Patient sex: M
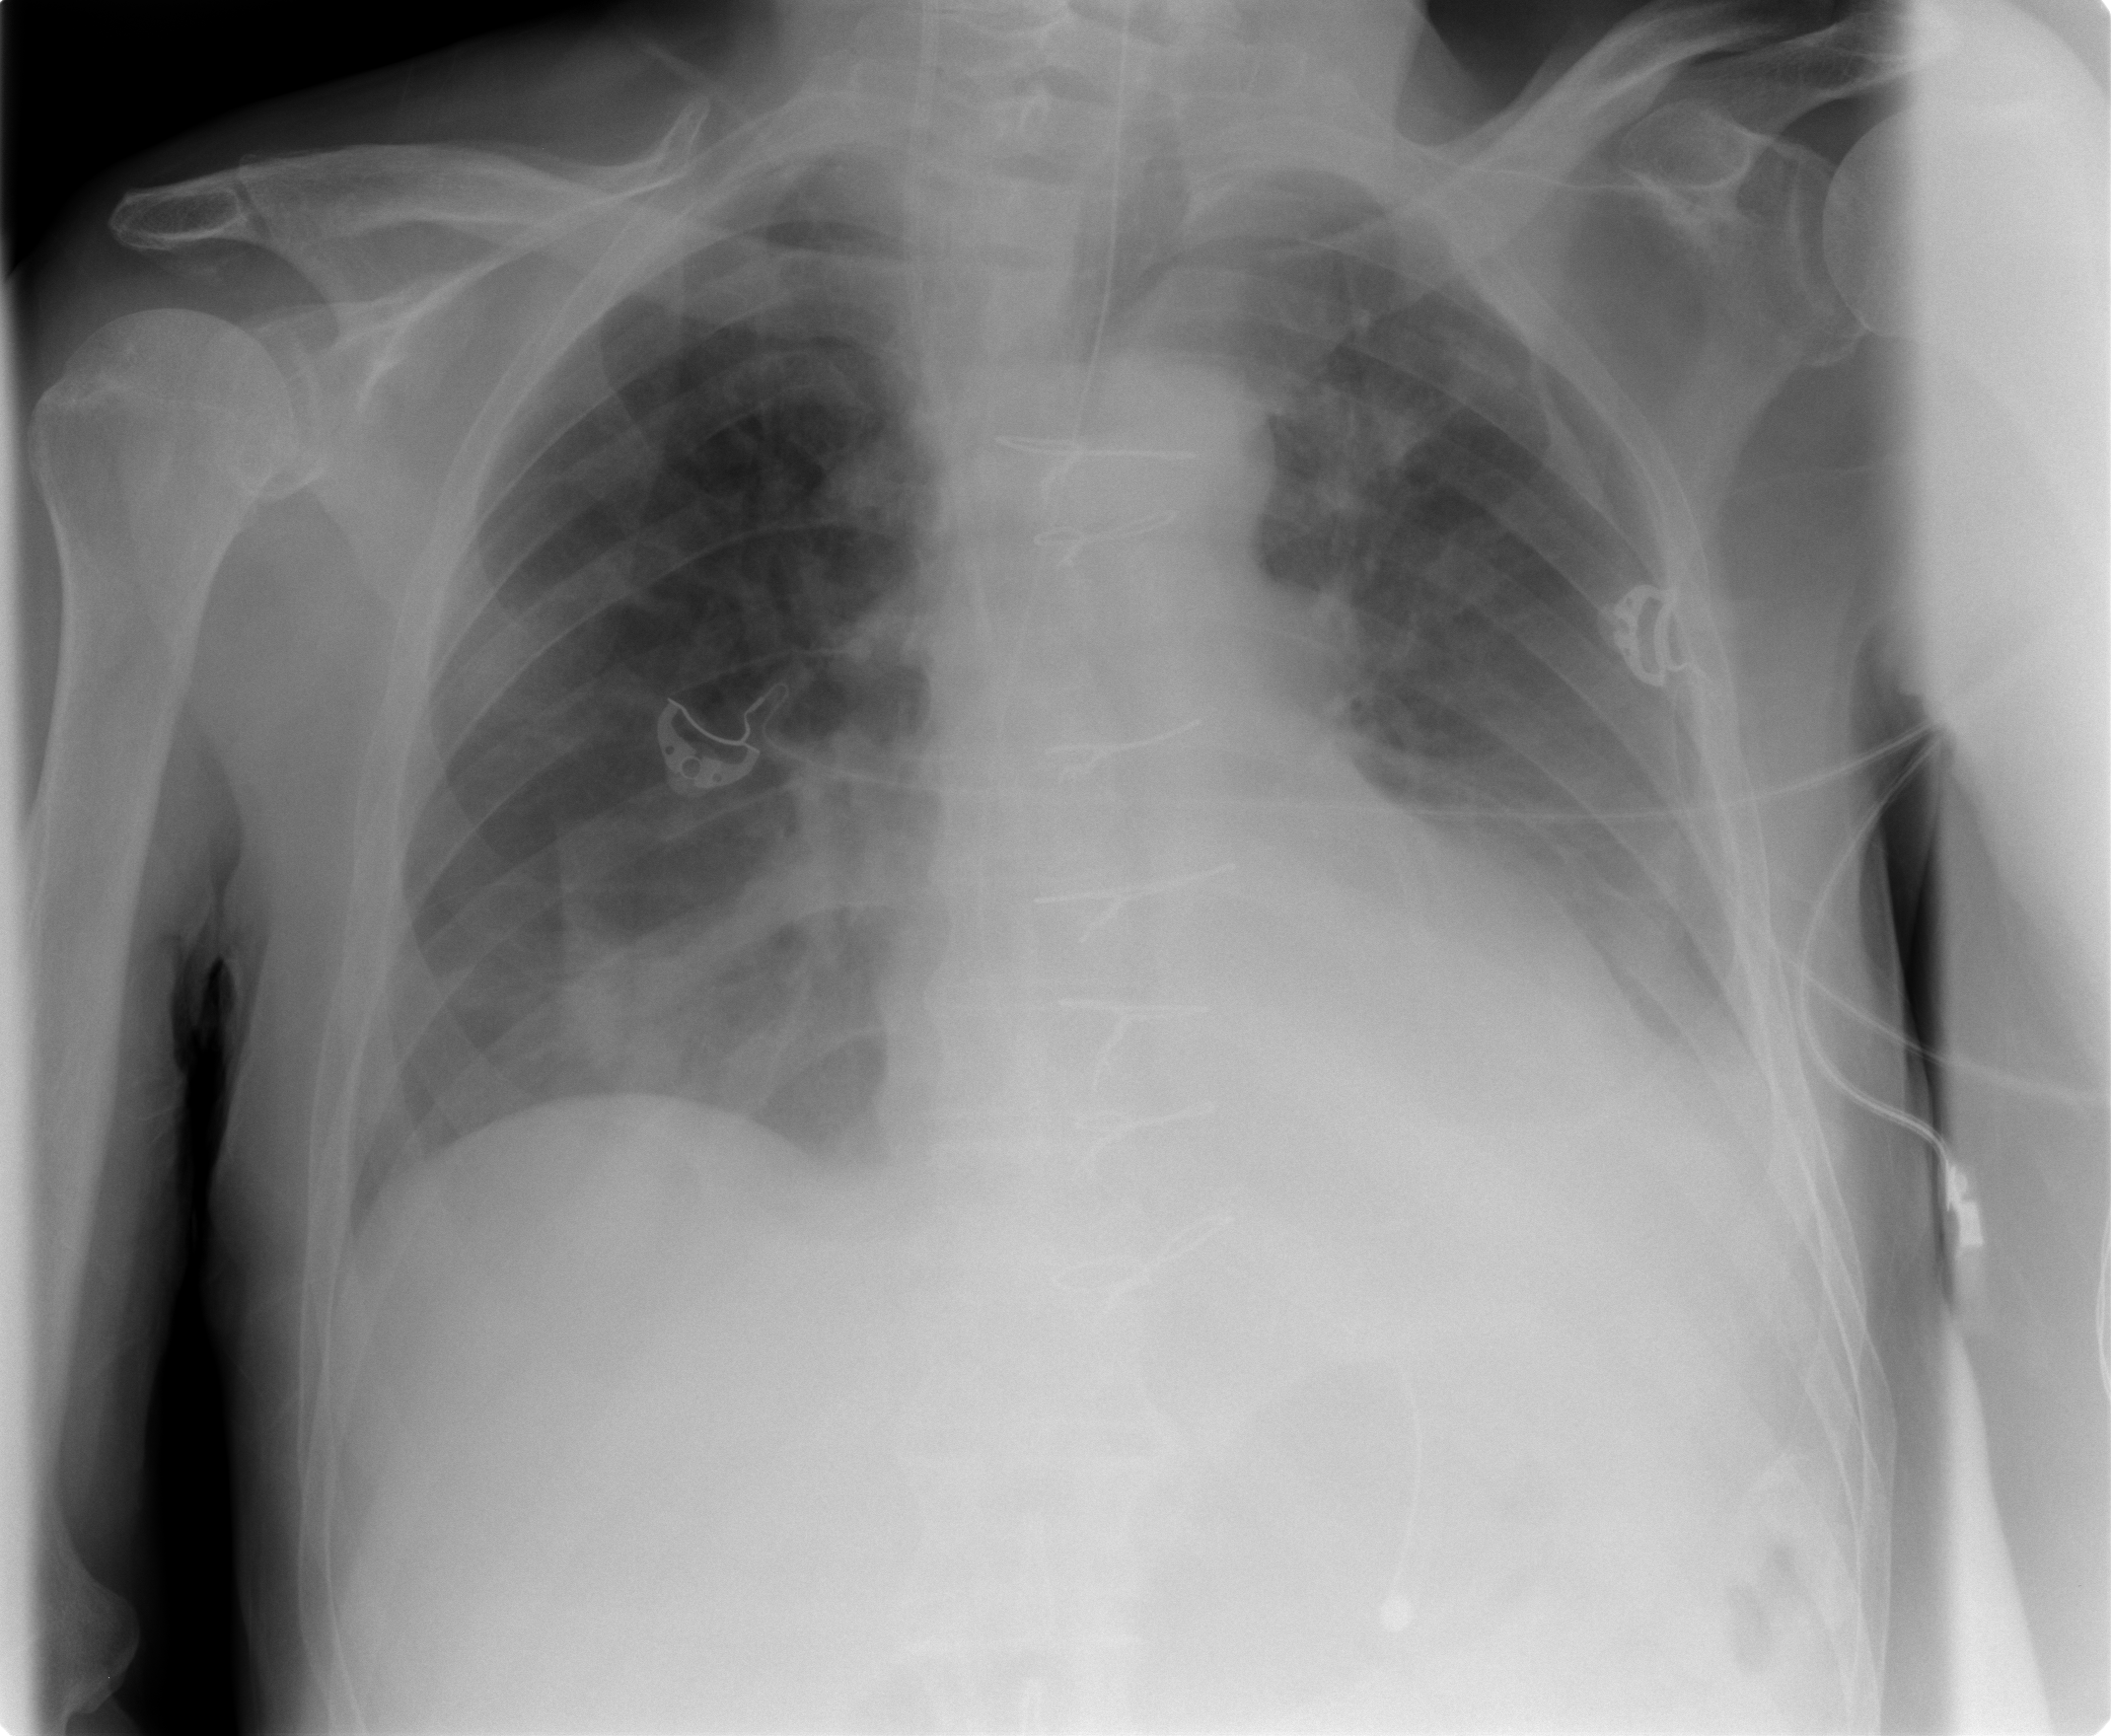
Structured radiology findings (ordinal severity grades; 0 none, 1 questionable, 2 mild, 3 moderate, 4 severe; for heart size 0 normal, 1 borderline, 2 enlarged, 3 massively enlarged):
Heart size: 2
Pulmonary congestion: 2
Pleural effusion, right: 0
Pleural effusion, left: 2
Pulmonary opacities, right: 1
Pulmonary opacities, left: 1
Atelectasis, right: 2
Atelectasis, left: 2